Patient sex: M
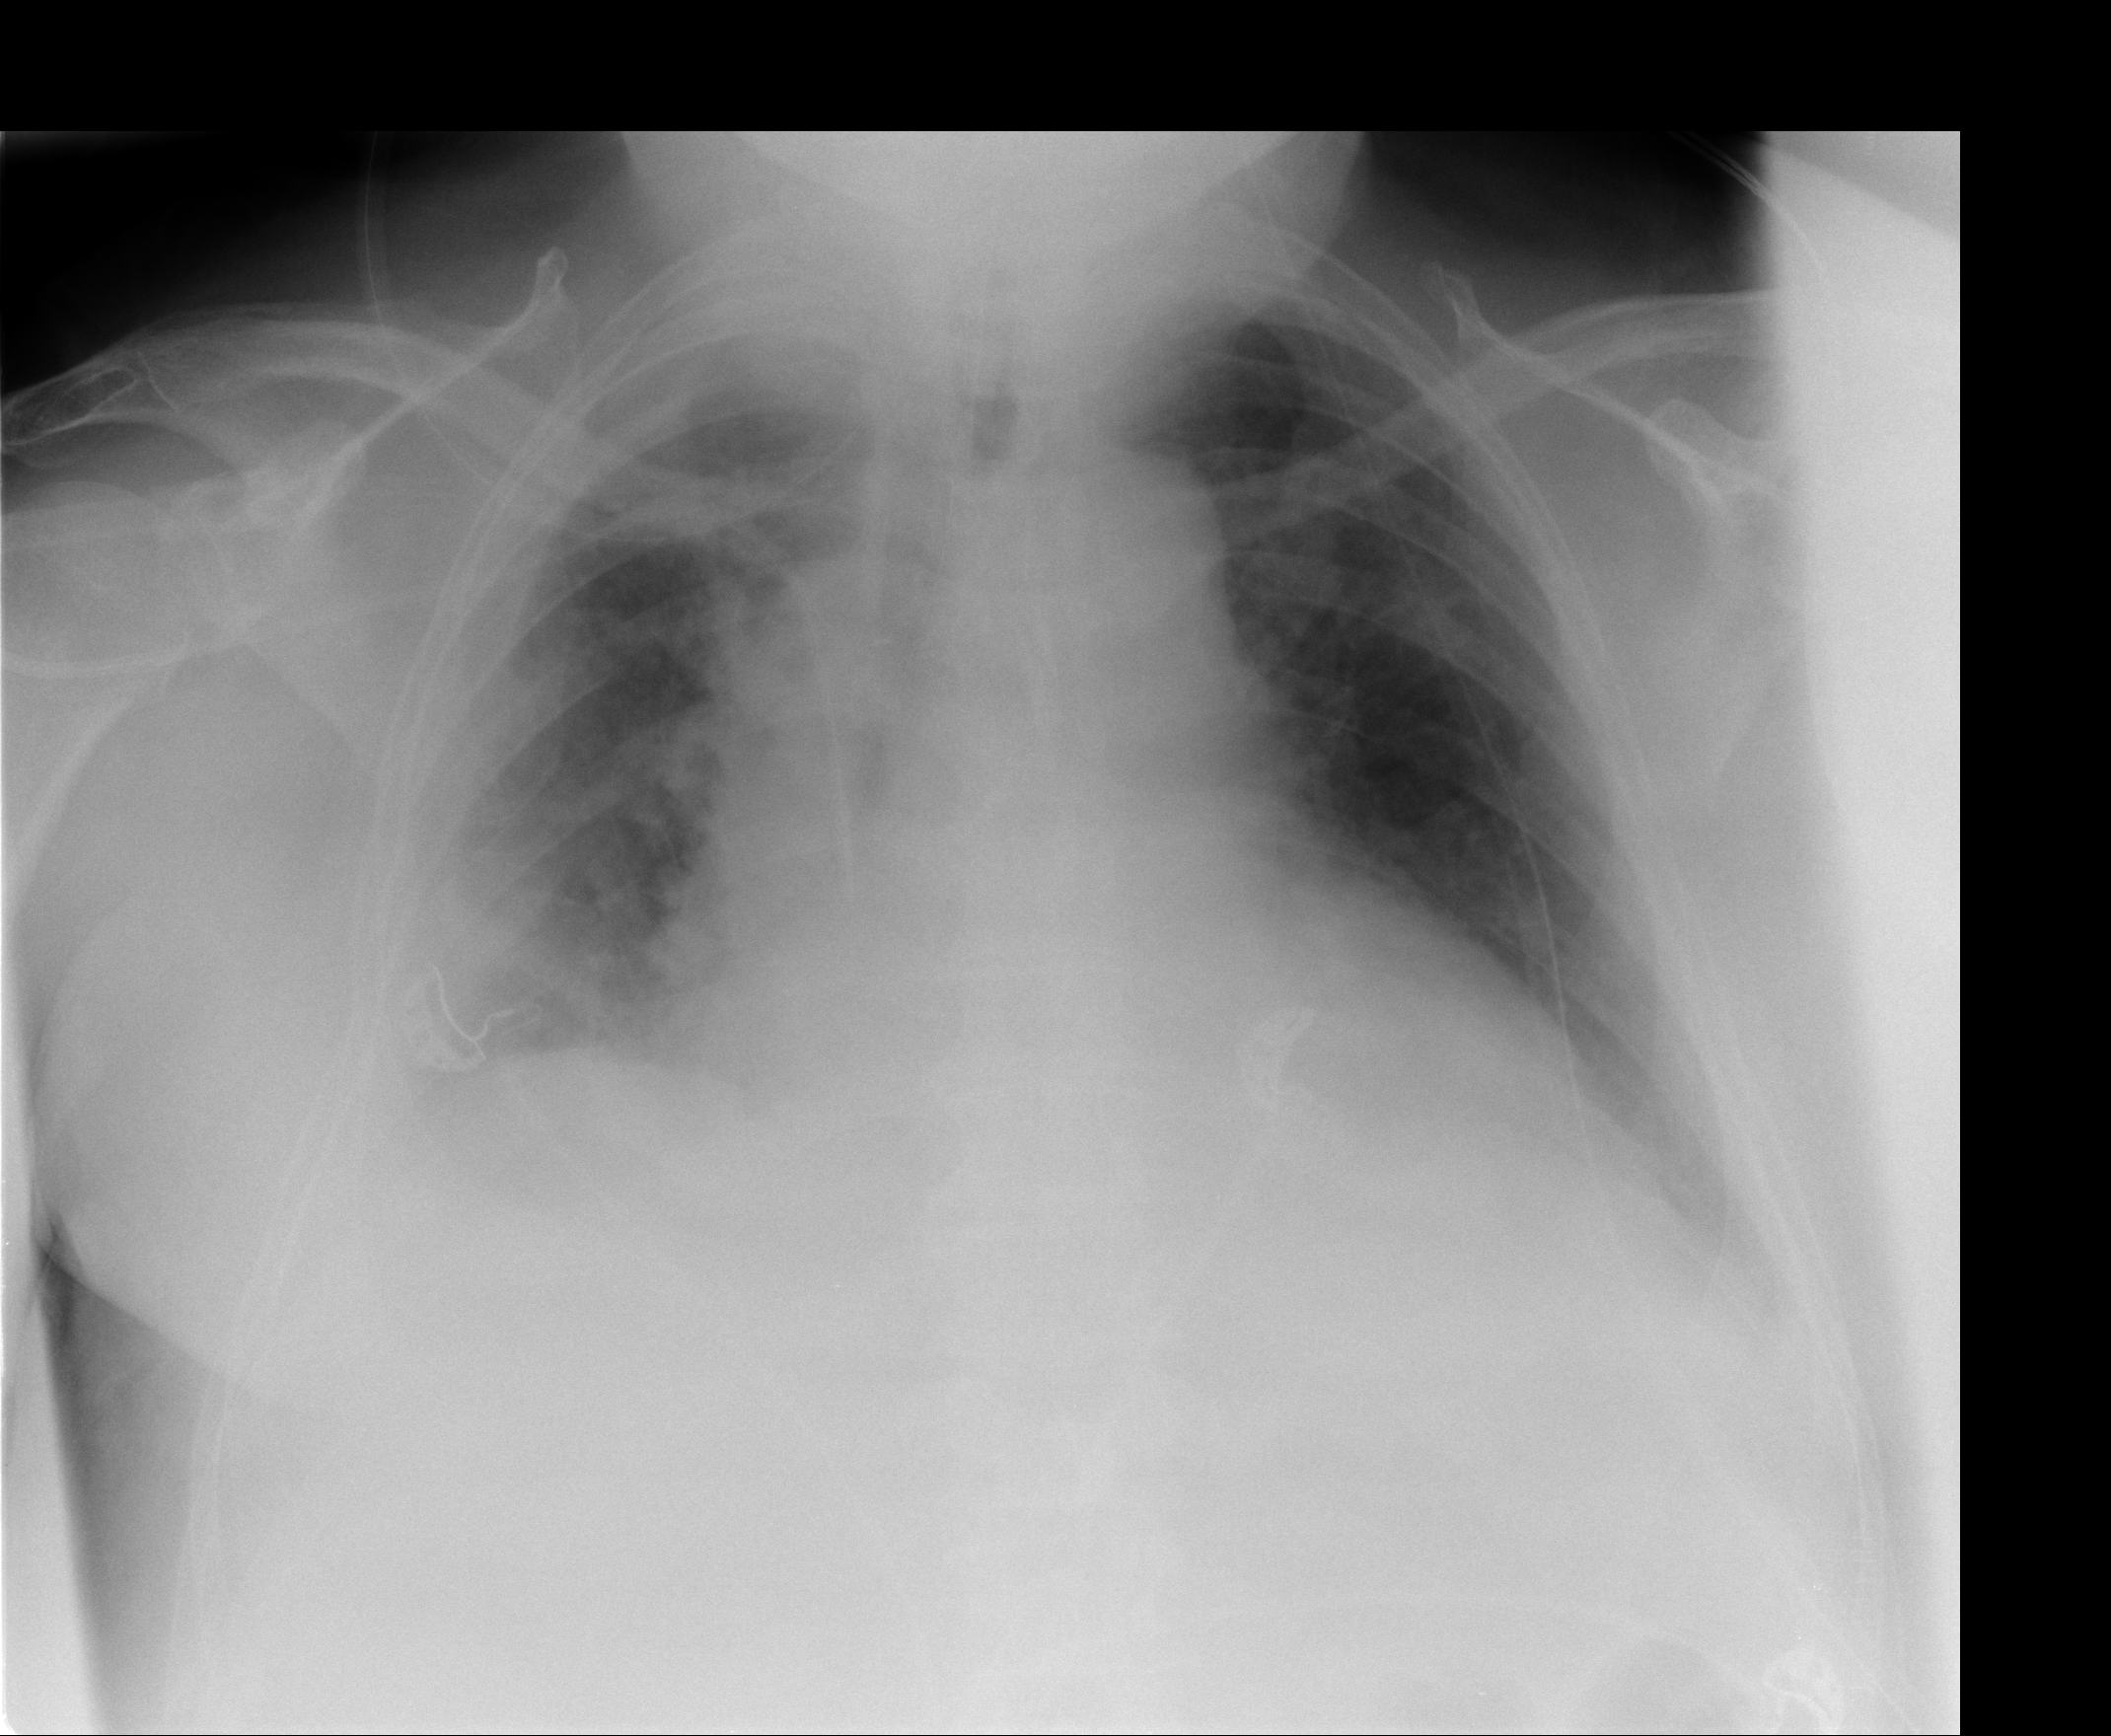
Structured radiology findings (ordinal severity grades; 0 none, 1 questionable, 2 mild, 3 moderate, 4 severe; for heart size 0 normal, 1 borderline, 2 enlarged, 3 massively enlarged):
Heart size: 2
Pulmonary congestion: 2
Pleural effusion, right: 2
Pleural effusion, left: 2
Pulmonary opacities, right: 2
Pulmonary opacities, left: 0
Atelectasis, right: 2
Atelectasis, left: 2